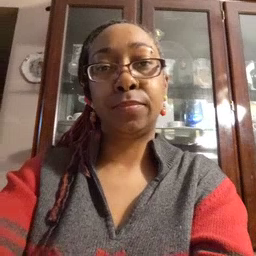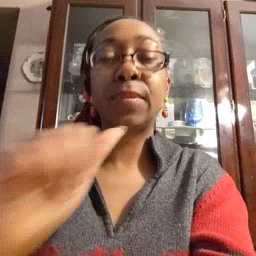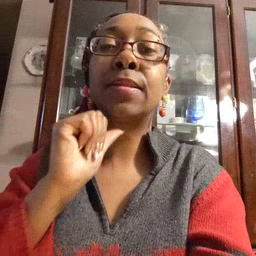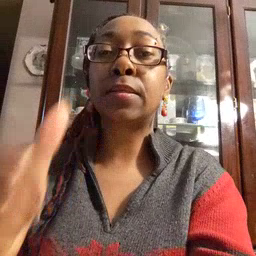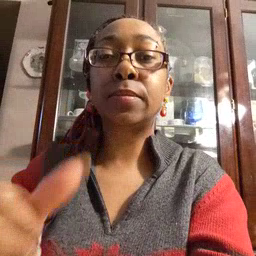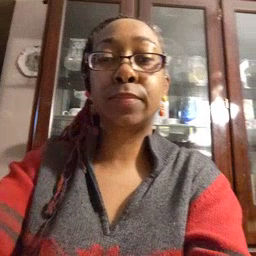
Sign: not